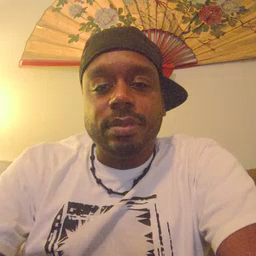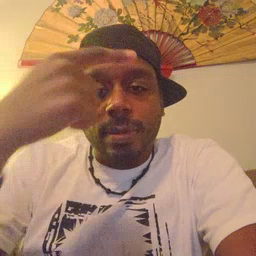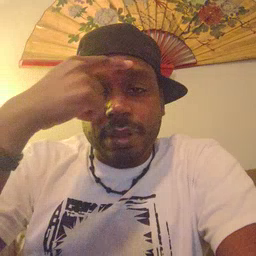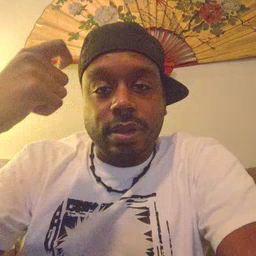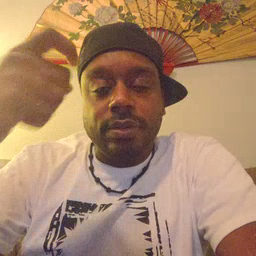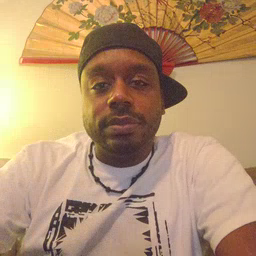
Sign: because